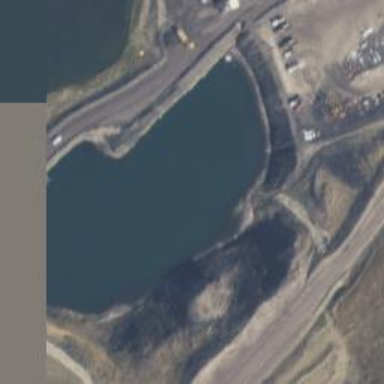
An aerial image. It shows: Man-made tailings pond.